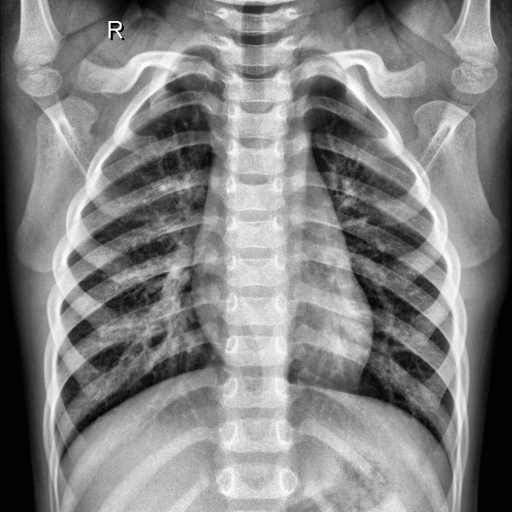
Finding: NORMAL